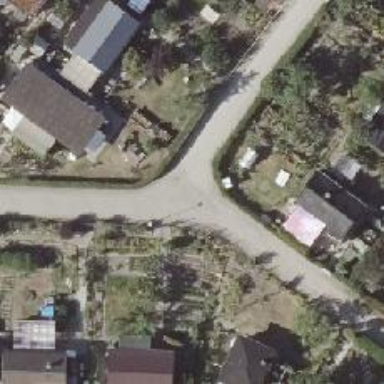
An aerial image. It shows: Alleyway designated as service road.